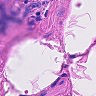
Metastatic tissue present: no